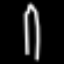
Label: pencil